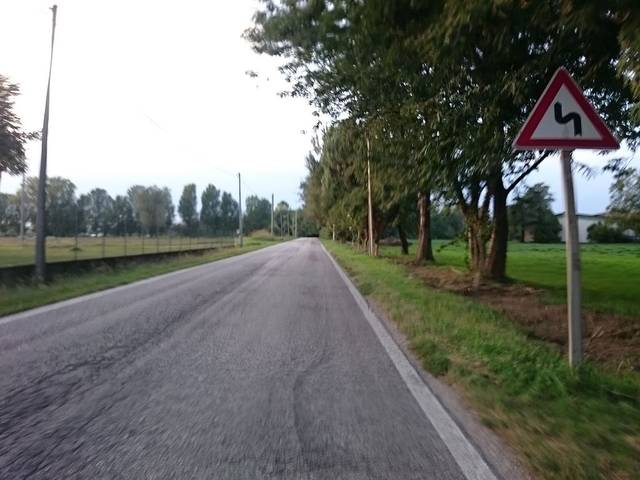
Region: Italy
Coordinates: 45.488, 11.72